Question: I have one rails application where I have one model posts. Post model having two attributes - "title" & "content". I am using <URL> for my content. Here is my ckditor snapshot

When I save something eg- "hi how r u" with bold, itallic, underline etc. Then it save posts content like this '<b><i><u>hi how r u</u><i></b>'. I know the solution in rails. I am using <%= raw(@posts.content) %> to solve this problem. But Now my problem is different. I want to fetch all the posts content from the database by using json. I am doing like this..
'''
def index
@posts = Post.all
respond_with(@posts) do |format|
format.json { render json: @post_names = {:post => @posts.as_json(:only=> :content)} }
end
end
'''
Now when i go through 'http://localhost:3000/posts.json' then it showing like this
'''
{"post":[{"content":"hi"},{"content":"hi"},{"content":"<img src="https://www.ginfy.com/img/logo.png">"},{"content":"hi"},{"content":"my health is not good. Please pray for me..<br>"},{"content":"my health is not good. Please pray for me<br>"},{"content":"hello"},{"content":"<img src="http://www.ibettertechnologies.com/img/logo.png">"},{"content":"<u><i><b>hi how r u?</b></i></u><br>"},{"content":"sdfsd"},{"content":"i am going to home. Please pray for my safe jouney"},{"content":"job"},{"content":"dsfdfs"},{"content":"fddf"},{"content":"jd dsbdsj djhj dsjhdfjks"},{"content":"ddd gd fgdfdg"},{"content":"dfslkdfskldfskl dskljdfskldf dskljdfskldfjslk"},{"content":"please pray for me"},{"content":"dfdf"},{"content":"cvxvxdfs"},{"content":"hdbhjds dsjks"},{"content":"s"},{"content":"hi"},{"content":"hu"}]}
'''
I want to fetch this json in android. How can I use <%= raw() %> function in json to get correct formatted value.
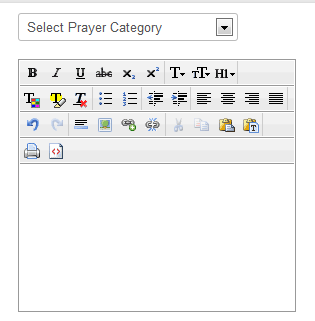
Answer: You have to use 'Html.fromHtml()' function to escape HTML tags. You can do like this ..
'''
<TextView
android:id="@+id/text2"
android:layout_width="wrap_content"
android:layout_height="wrap_content"
android:layout_alignParentLeft="true"
android:layout_margin="5dp"
android:textColor="@android:color/black"
android:textSize="20sp"
android:textStyle="bold" />
text2.setText(Html.fromHtml(app.getTitle()).toString());
'''